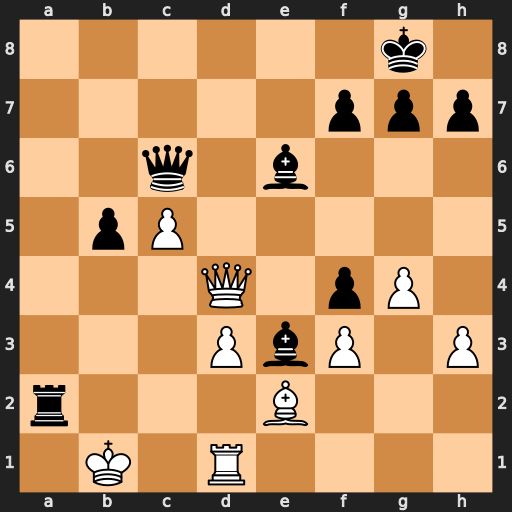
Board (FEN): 6k1/5ppp/2q1b3/1pP5/3Q1pP1/3PbP1P/r3B3/1K1R4
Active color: w
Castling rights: -
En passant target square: -
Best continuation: Qd8+ Qe8 Qxe8#